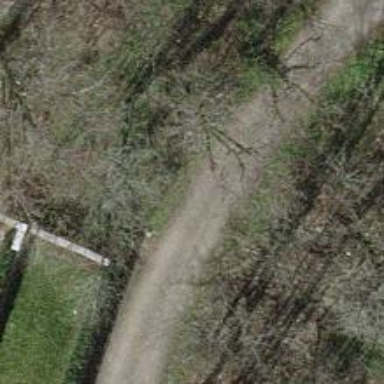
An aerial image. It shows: Asphalt alley designated as service road.